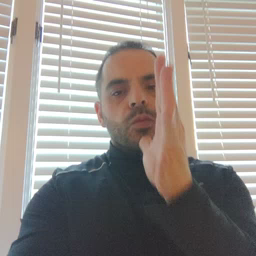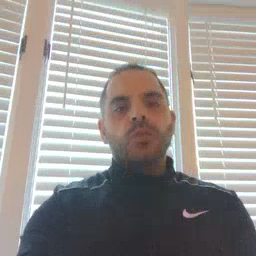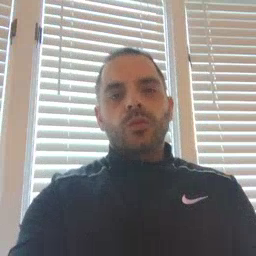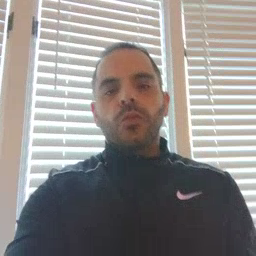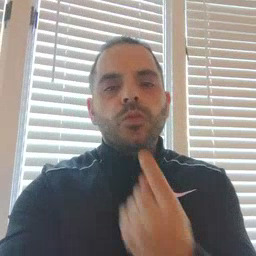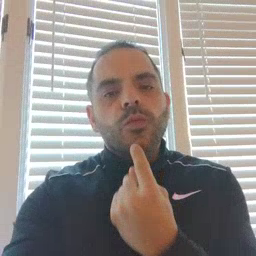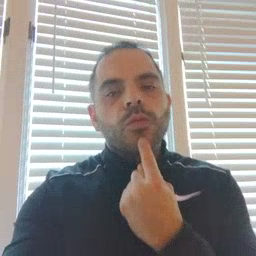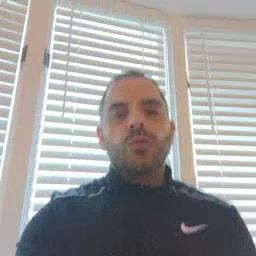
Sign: say